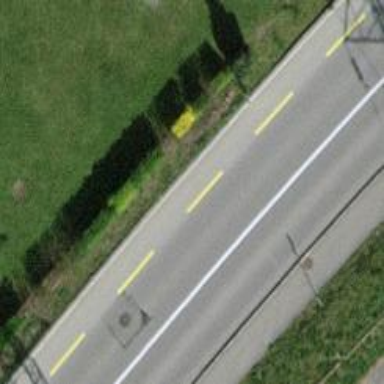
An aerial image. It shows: Secondary road with lane for cyclists on the left and cycle track on the right.